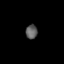
Tissue: skin
Cell type: Others
Senescence score: 0.6751
Nuclear area (px): 160
Mean DAPI intensity: 94.644